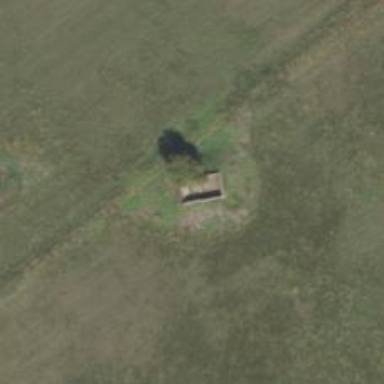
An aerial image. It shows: Military bunker.